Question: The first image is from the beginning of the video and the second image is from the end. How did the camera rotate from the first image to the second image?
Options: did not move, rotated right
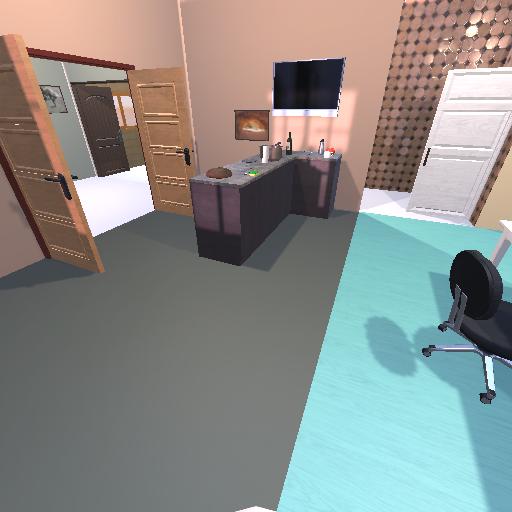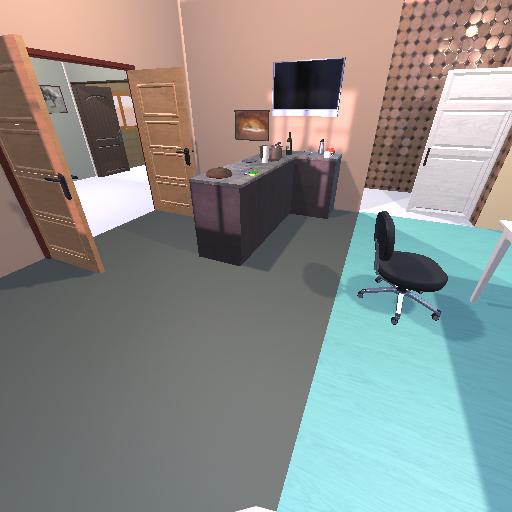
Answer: did not move